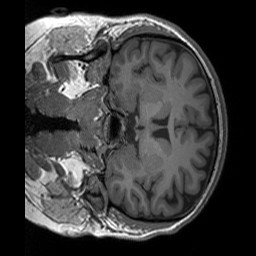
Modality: T1w
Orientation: coronal
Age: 24
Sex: female
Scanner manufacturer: siemens
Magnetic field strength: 3 T
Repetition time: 1.9 s
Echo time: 0.00252 s